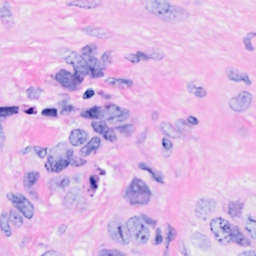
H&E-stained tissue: Breast